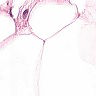
Metastatic tissue present: no